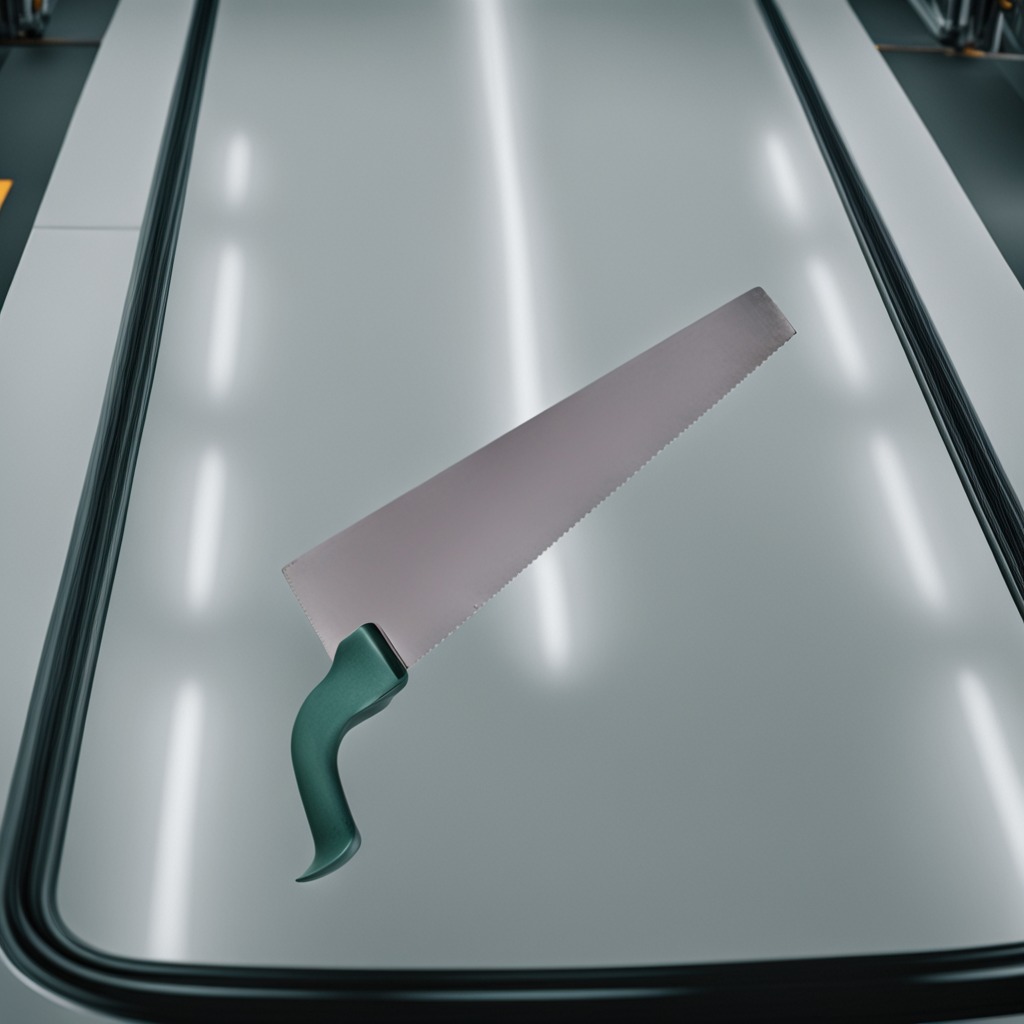
A metal saw is lying on the table in the ship maintenance bay.